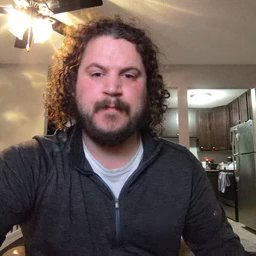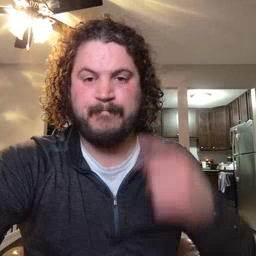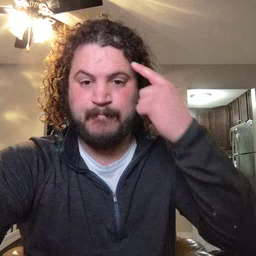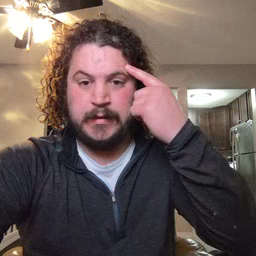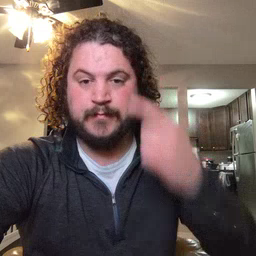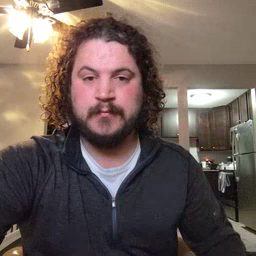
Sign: penny